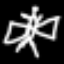
Label: angel